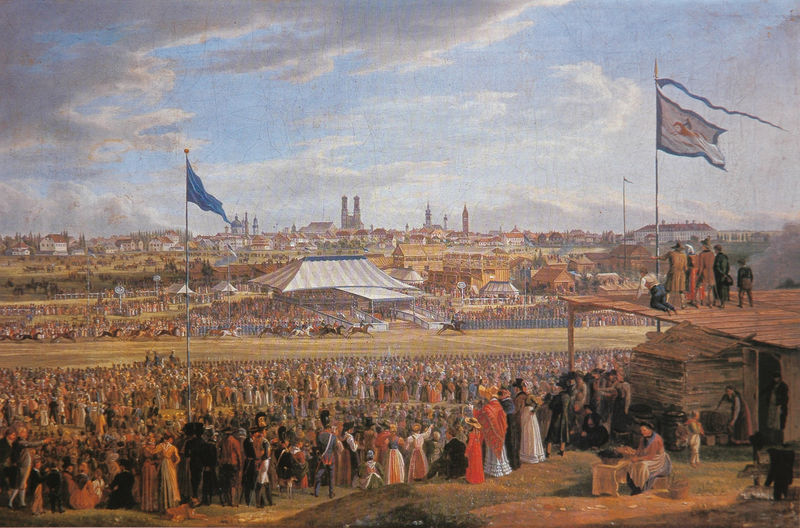
Titel: Das Oktoberfest 1823
Künstler: Heinrich Adam
Standort: München
Institution: Nymphenburg, Marstallmuseum
Schlagwörter: berg, blau, gemälde, himmel, wasser, weiß, wolken, frauen, himmerl, kirchturm, landschaft, menschen, mädchen, stadt, braun, hell, holz, hut, hüte, kleid, kleider, männer, szene, tisch, dach, gras, rot, wiese, wolke, fest, gesellschaft, leute, masse, menge, versammlung, feier, feld, ferne, horizont, häuser, hügel, natur, weite, hütte, kirche, personen, bühne, publikum, tal, kinder, pferd, pferde, turm, aussicht, ansicht, fahnen, zuschauer, fahne, flagge, jungen, tag, platz, bank, schlacht, wetter, könig, soldaten, gestreift, bretter, kirchen, kirchtürme, stadtrand, bayern, türme, münchen, groß, uniform, bürger, menschenmasse, rennen, volk, zirkus, stand, treffen, frieden, menschenmenge, wimpel, sonntag, holzhütte, eroberung, pferderennen, sonnenschein, historiengemälde, hochzeit, flaggen, weitläufig, ludwig i, veranstaltung, wolkem, ludwig, zelt, zelte, frauenkirche, fahnenstange, planen, theatinerkirche, theresienwiese, alter peter, plattform, bavaria, rennbahn, königreich bayern, krichturm, massen, oktoberfest, wiesn, statd, erhebung, festwiese, hochzeitsfest, otkoberfest, stnd, theredienwiese, elt, könih, derby